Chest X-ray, AP view. Patient: 65 years old, sex M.
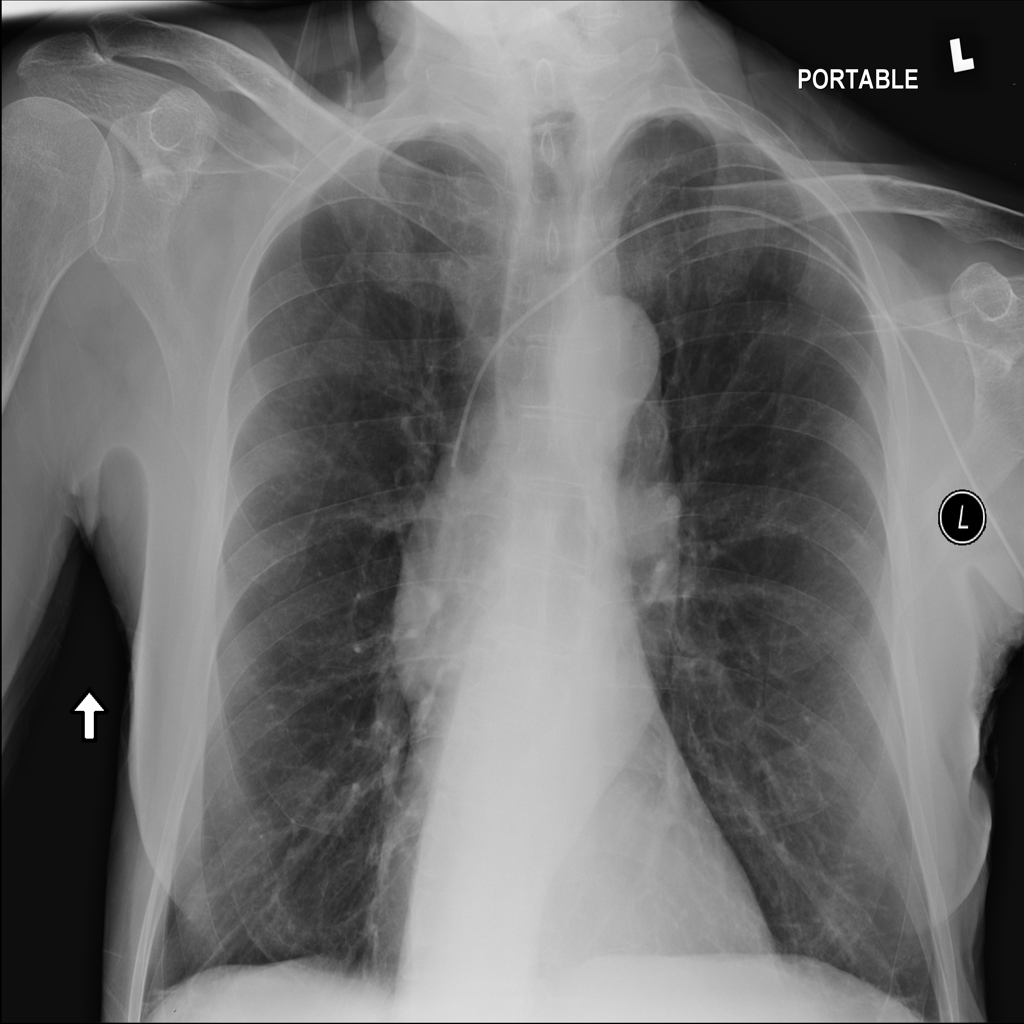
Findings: No Finding